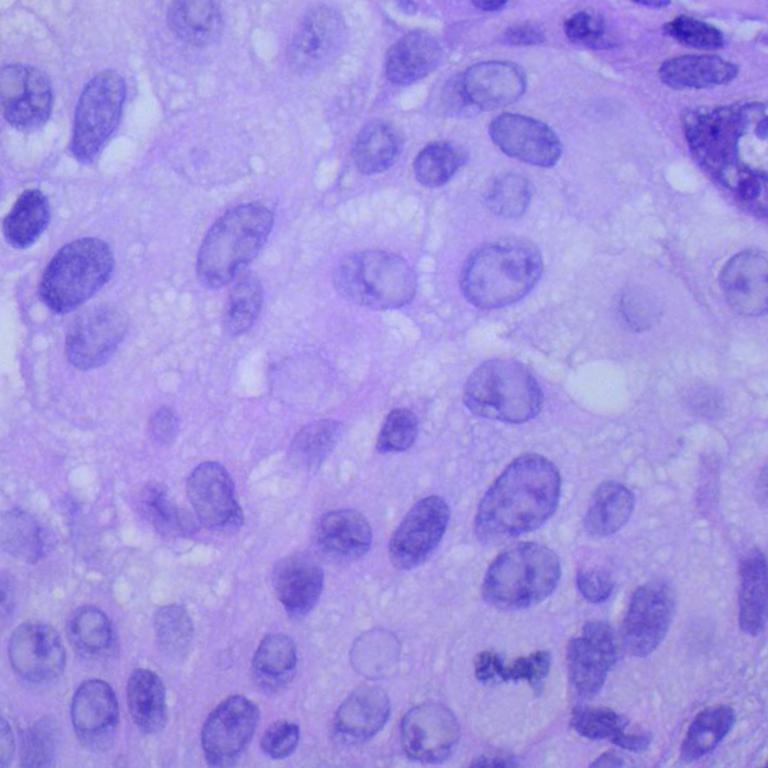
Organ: lung
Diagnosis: squamous carcinomas